Question: I have one question regarding the HTML tables that I couldn't manage to find myself.
Is it possible to create this layout using HTML and inline css within one table?

I tried to merge my cells in 4th row (I've started with 3 column layout) because I need 2 cells, and if my table width is 640px, and I force 320px for both cells, whole table gets messed up.
EDIT: 4th row is the issue, I need 2 equal width cells in it.
Thanks in advance.
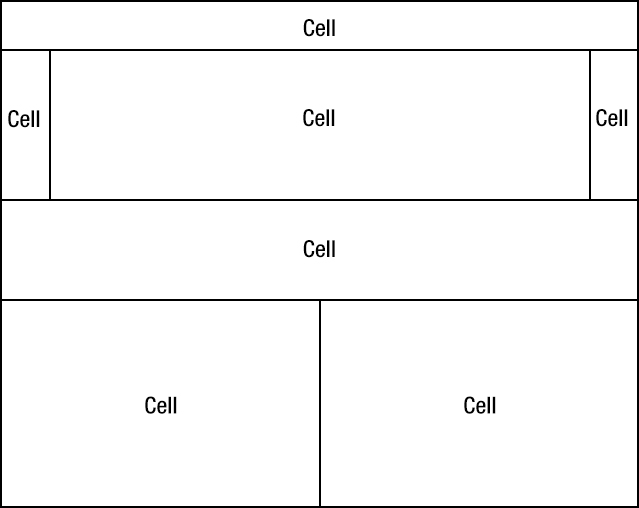
Answer: All cells in the same column have to be the same width, so you need an extra column:
- - - -
The widths for each column then look something like:
- - - -